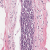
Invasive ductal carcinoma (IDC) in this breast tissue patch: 0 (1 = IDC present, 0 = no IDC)